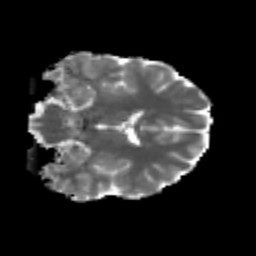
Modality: MD
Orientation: coronal
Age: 26
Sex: male
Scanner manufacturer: siemens
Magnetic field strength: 3 T
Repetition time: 3.5 s
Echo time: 0.125 s